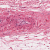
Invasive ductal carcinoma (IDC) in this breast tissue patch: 0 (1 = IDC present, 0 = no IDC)